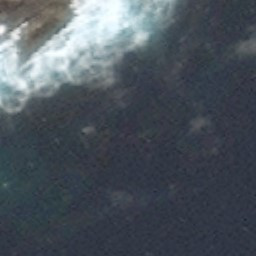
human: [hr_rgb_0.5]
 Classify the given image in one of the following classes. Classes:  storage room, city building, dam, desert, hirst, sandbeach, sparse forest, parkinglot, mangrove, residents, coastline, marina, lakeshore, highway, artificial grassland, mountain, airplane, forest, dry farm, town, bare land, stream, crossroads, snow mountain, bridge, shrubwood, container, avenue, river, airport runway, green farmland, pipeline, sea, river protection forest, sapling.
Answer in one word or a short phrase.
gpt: coastline